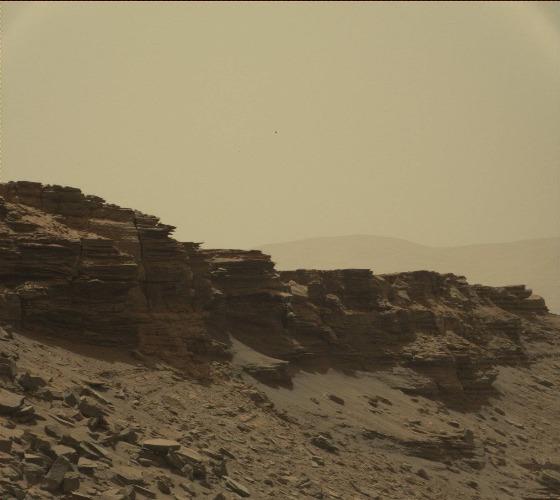
Terrain classes present: Bedrock, Gravel / Sand / Soil, Rock, Shadow, Sky / Distant Mountains